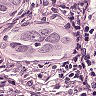
Metastatic tissue present: yes